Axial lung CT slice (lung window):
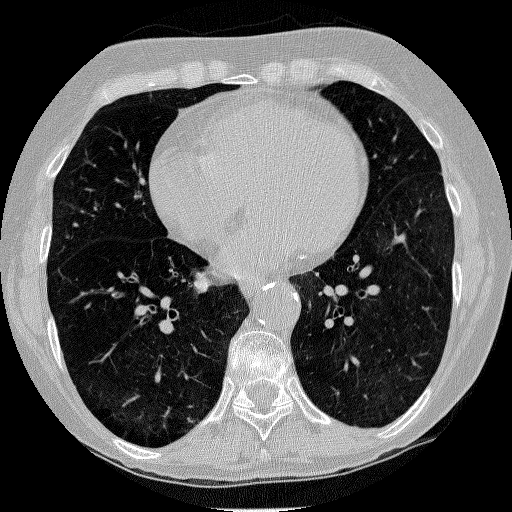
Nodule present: no